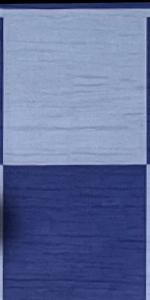
Label: Empty